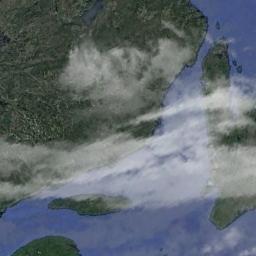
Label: cloud